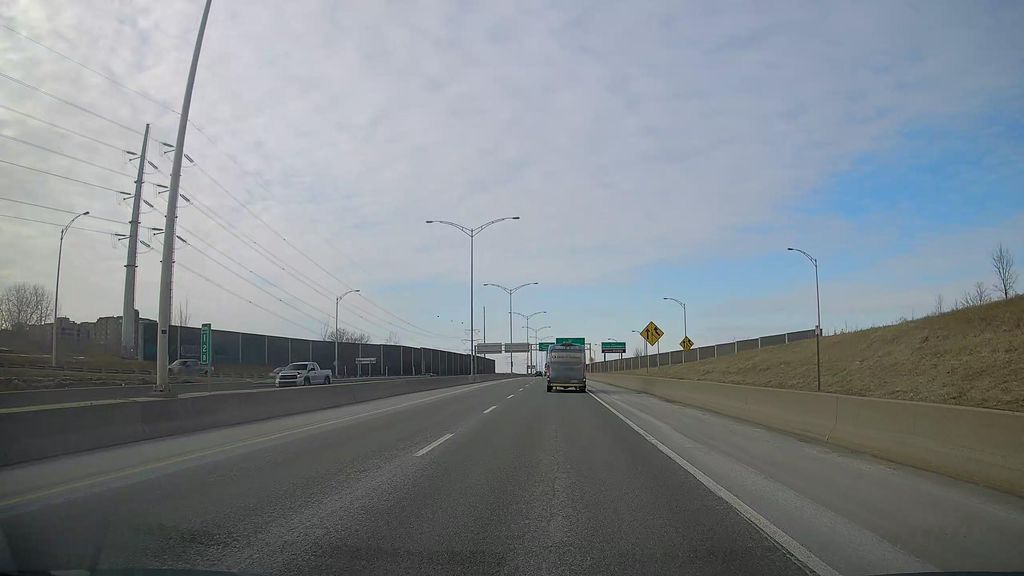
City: montreal